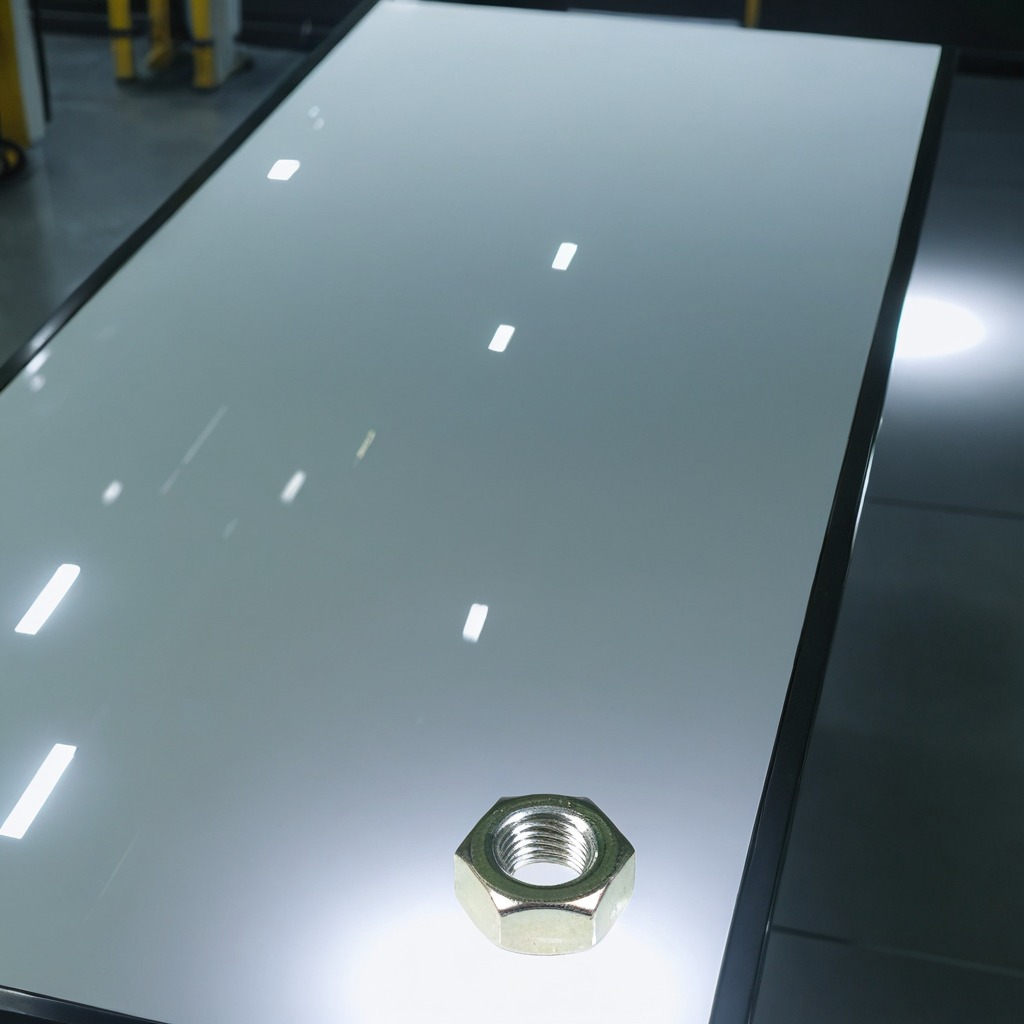
A metal nut is lying on a high-gloss table in a ship maintenance bay industrial lighting.